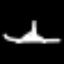
Label: The Eiffel Tower